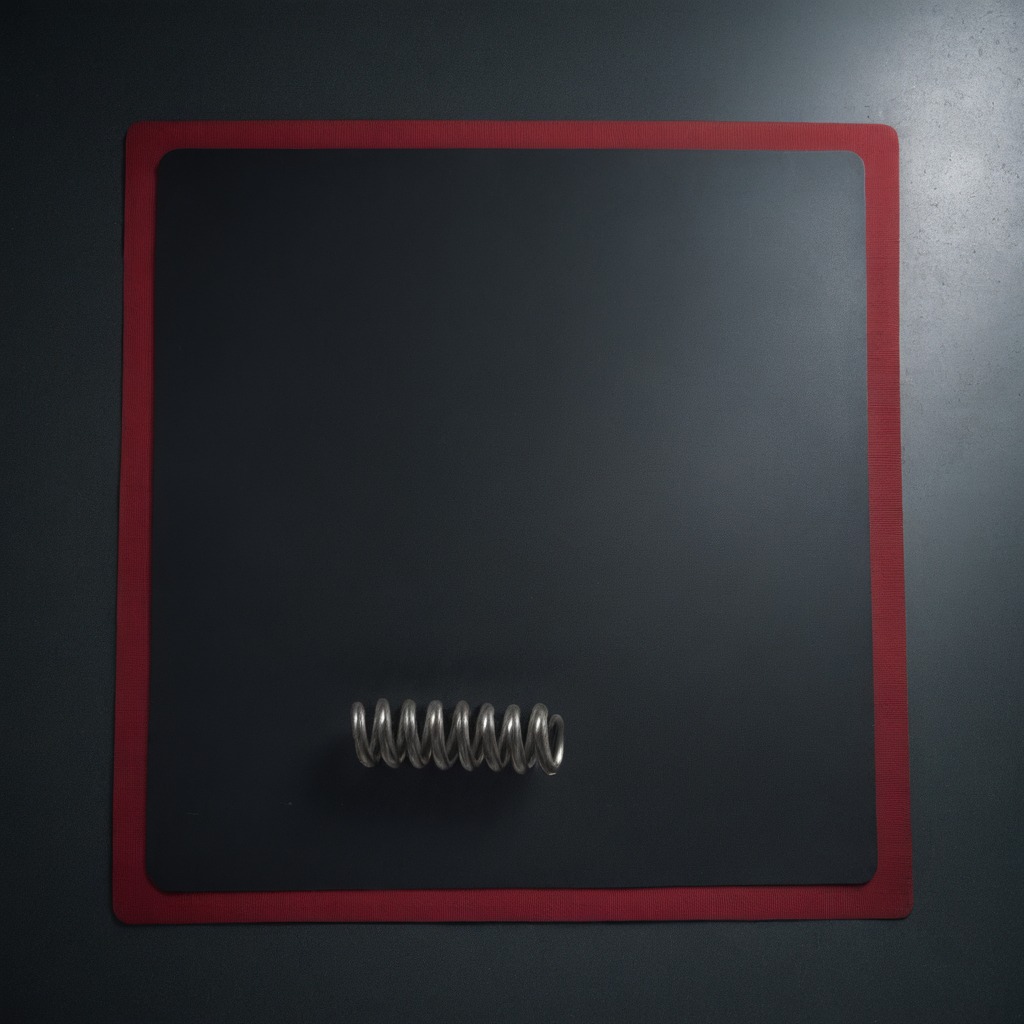
A coiled metal spring lies on a clean granite tabletop covered with a red rubber mat inside a workshop at night dim ambient light soft shadows worn but beneath the mat